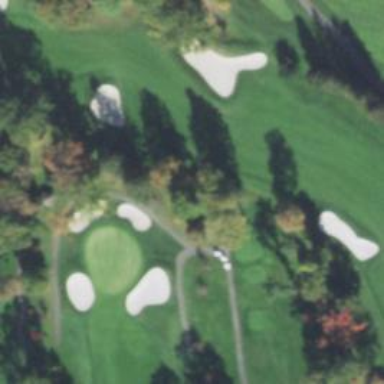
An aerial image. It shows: Grassy area designated as golf fairway.